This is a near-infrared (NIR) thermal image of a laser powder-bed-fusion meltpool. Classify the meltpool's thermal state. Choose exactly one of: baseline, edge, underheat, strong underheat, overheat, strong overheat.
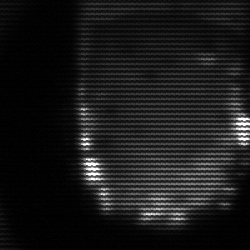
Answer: baseline